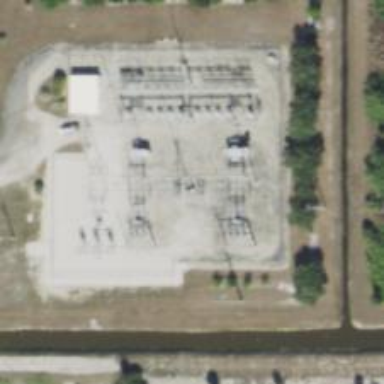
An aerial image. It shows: Switch used for power control.